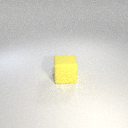
large yellow rubber cube